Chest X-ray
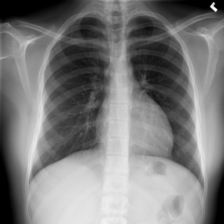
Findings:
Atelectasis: negative
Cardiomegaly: negative
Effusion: negative
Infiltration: positive
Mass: negative
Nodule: negative
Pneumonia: negative
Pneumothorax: negative
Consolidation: negative
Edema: negative
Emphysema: negative
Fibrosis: negative
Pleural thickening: negative
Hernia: negative